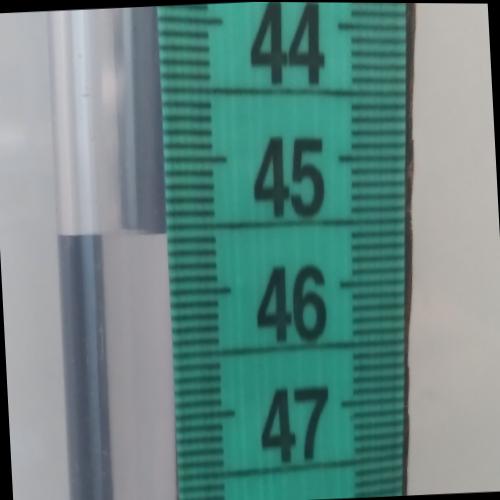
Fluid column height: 45.6 cm